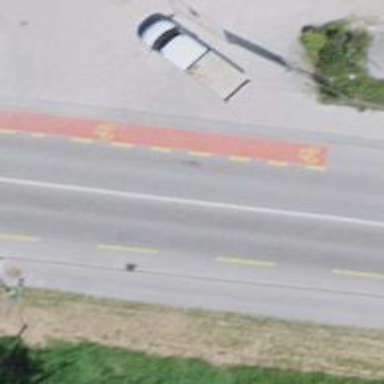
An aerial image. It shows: Unclassified road with dedicated cycle lane on both sides.